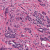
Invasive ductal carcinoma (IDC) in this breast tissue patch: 1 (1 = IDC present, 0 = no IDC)